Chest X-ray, PA view. Patient: 38 years old, sex M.
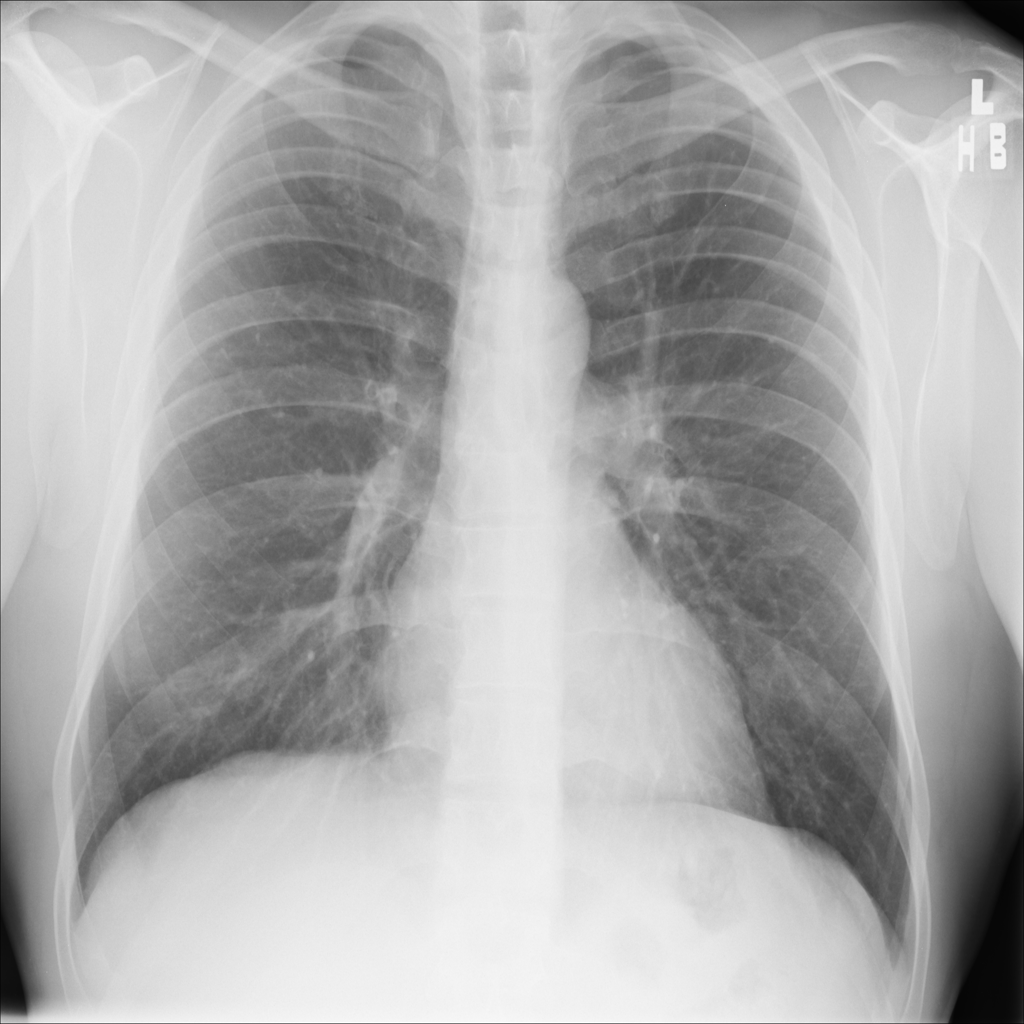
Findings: No Finding